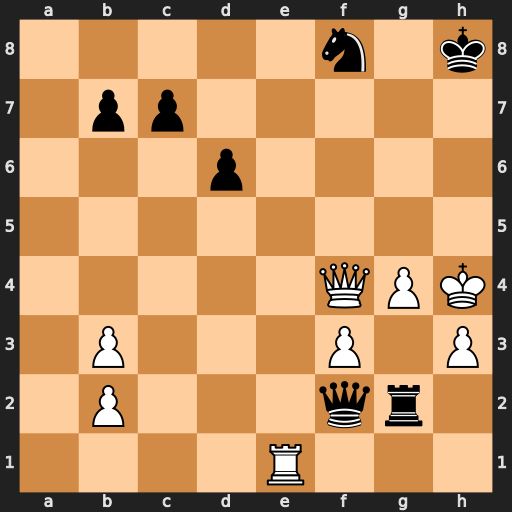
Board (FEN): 5n1k/1pp5/3p4/8/5QPK/1P3P1P/1P3qr1/4R3
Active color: w
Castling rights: -
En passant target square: -
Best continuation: Kh5 Qh4+ Kxh4 Ng6+ Kg5